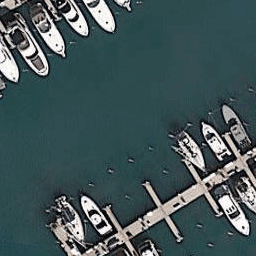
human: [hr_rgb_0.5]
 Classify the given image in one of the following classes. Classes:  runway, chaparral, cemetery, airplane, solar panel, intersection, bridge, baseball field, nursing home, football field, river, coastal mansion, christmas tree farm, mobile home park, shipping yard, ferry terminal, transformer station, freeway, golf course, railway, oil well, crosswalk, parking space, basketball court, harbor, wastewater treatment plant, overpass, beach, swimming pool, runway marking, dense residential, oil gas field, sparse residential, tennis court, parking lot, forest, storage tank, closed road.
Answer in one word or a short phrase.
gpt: harbor